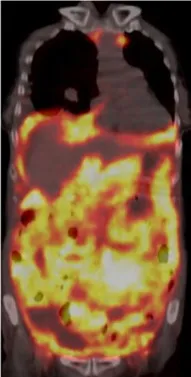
Massive accumulation of 18F-fluorodeoxyglucose into the abdominal cavity in positron emission tomography. (B) Massive accumulation of 18F-fluorodeoxyglucose was observed into the peritoneum and small bowel wall.
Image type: radiology (pet)